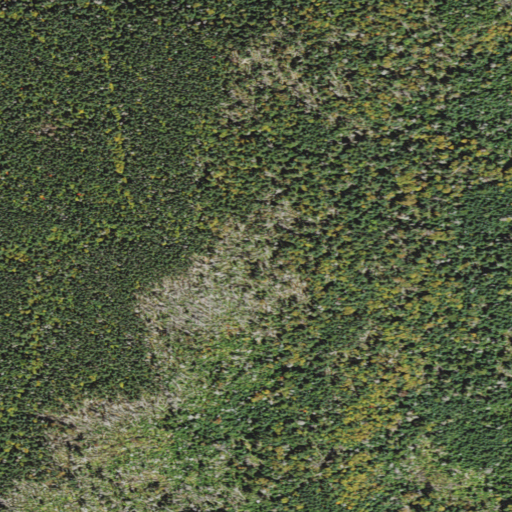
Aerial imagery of mountain in New Hampshire named Mount East Sleeper containing only evergreen forest